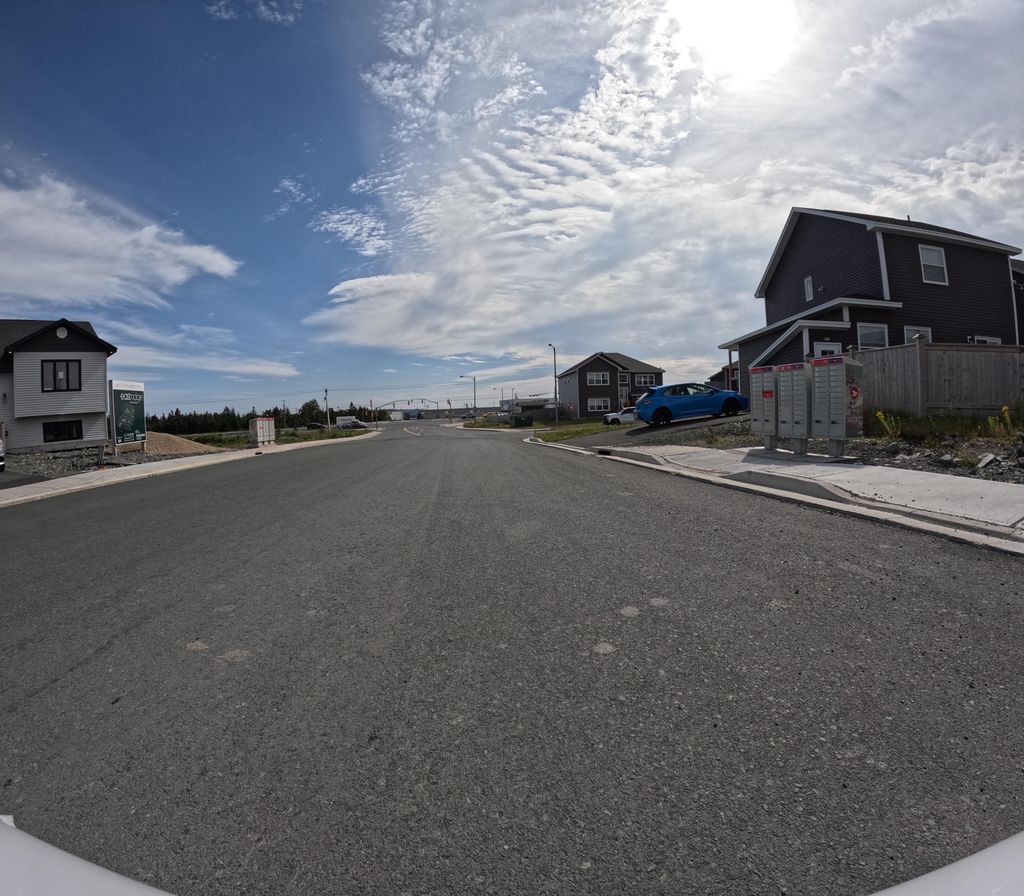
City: st_johns